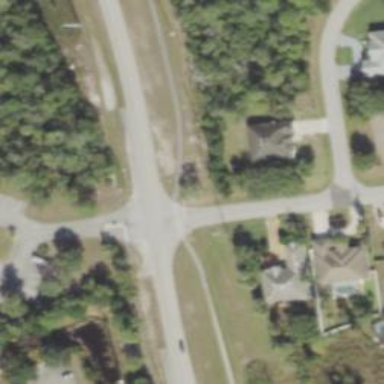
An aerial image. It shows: Uncontrolled road crossing.